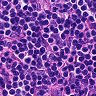
Metastatic tissue present: no